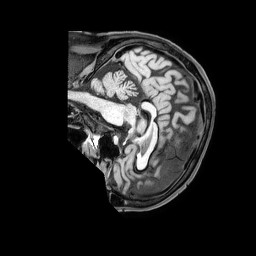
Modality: T1w
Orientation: sagittal
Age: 53
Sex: male
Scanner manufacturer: philips
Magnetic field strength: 1.5 T
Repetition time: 0.6 s
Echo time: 0.02898 s